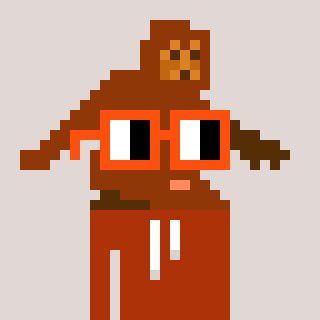
a pixel art character with square orange glasses, a bigfoot-shaped head and a hotbrown-colored body on a warm background